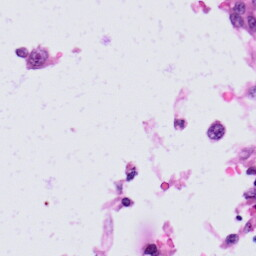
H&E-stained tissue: Skin